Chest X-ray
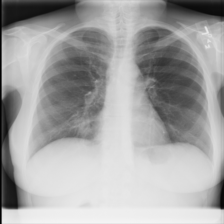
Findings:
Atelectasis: negative
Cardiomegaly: negative
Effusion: negative
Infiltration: negative
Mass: negative
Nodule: negative
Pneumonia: negative
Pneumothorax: negative
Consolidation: negative
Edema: negative
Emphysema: negative
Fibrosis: negative
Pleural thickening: negative
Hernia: negative